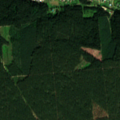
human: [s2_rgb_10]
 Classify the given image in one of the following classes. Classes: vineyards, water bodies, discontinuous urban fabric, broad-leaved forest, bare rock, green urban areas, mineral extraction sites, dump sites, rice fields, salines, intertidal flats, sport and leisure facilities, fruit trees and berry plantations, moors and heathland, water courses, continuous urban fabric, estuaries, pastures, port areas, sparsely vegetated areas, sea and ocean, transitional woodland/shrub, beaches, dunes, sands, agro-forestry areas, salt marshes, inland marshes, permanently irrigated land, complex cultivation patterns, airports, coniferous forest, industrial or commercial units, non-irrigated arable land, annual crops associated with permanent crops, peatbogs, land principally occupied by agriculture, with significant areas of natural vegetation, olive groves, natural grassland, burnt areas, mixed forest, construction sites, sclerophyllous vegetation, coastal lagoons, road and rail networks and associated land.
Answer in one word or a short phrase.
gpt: complex cultivation patterns, coniferous forest